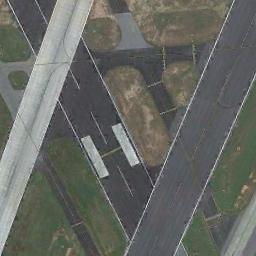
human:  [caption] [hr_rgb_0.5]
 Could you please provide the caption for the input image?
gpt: Many complex staggered runways have green lawns next to them, And white runways of varying thickness .

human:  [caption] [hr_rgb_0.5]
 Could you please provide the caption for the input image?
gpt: The grass is around the runway .

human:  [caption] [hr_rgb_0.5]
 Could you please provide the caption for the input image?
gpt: The runway with two aiming point markings connect some other roads .

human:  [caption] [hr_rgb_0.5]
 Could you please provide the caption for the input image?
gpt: The runway is on the grass next to the bare land .

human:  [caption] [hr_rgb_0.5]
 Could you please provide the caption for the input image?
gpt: There are some green lawns and bare land beside the runway .